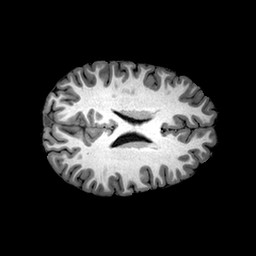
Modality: T1w
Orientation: axial